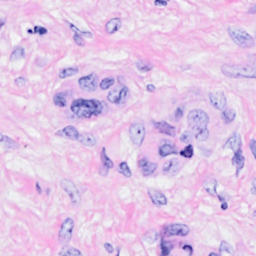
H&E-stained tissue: Breast